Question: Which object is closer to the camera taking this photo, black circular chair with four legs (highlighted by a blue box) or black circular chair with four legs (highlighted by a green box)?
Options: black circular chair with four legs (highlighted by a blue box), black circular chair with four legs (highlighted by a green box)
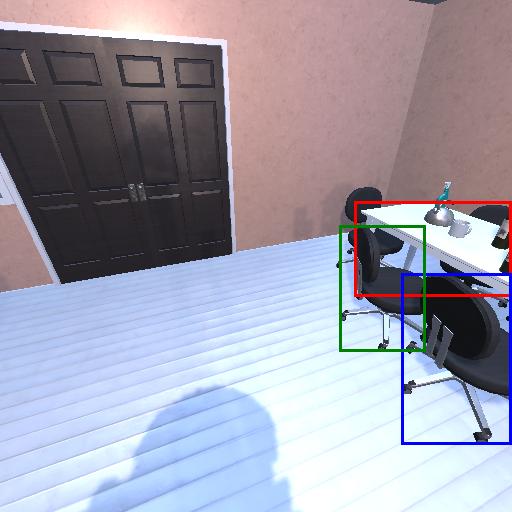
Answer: black circular chair with four legs (highlighted by a blue box)